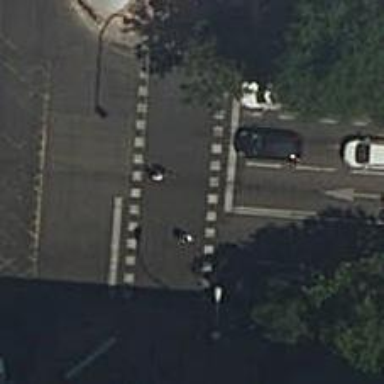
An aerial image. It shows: Road with traffic signals and zebra crossing with traffic signals.